Interaction volume radius: 5 \u00c5
Interaction volume height: 20 \u00c5
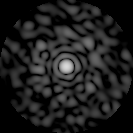
Disorder parameter: 0.8969